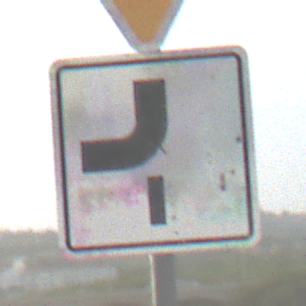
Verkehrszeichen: VerlaufVorfahrtsstrasse7
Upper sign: VorfahrtGewaehren
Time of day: MorningAfternoon
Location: Outdoor (Suburban)
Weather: PartlyCloudy
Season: NotSpecified
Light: Natural